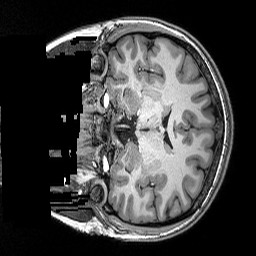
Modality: T1w
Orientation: coronal
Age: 19
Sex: female